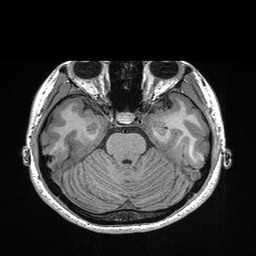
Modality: T1w
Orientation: coronal
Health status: healthy
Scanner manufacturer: siemens
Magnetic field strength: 3 T
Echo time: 0.00298 s